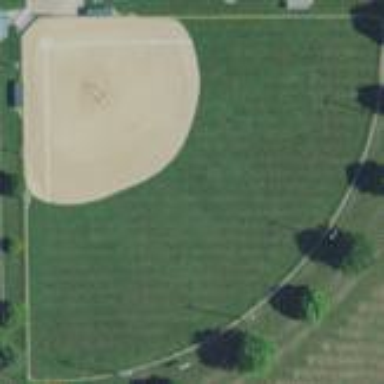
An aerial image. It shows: Baseball pitch for leisure land.